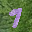
Label: 7